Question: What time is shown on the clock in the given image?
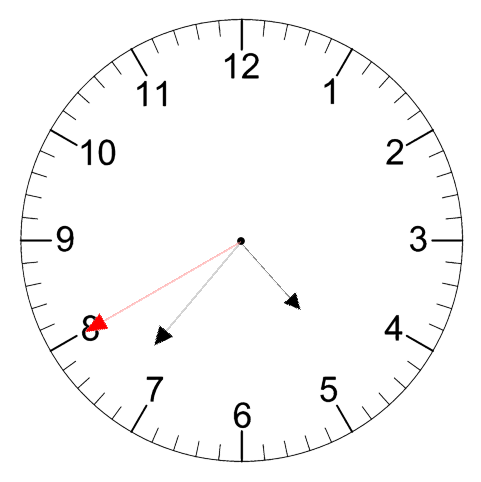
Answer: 04:36:40